Question: I have a sine wave and on the same plot, a DC wave which is the threshold voltage for an Op-Amp comparator without feedback.
The code I have written so far is:
'''
t1 = 0:t/1000:N*t;
y1 = Vin*sin(2*(1/t)*3.14*t1);
subplot('position',[0.056 0.1 0.27 0.25]);
plot(t1,y1,t1,Vth, 'r');
grid on;
title('Input Signal');
xlabel('Time[s]');
ylabel('Vi');
'''
My problem is that I need to make another plot in which I have a rectangular wave which changes from 'Vin' to '-Vin' when the threshold is reached by the sine wave.
This is what I am trying to do:

I have tried everything I know in MATLAB to make that plot, but I still haven't managed to create it. Does anyone know how?
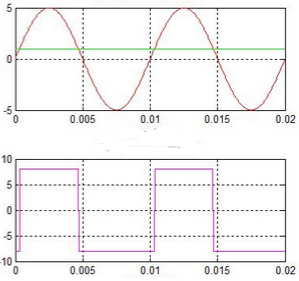
Answer: Another method would be to use the <URL> through 'sign' in conjunction with a sinusoidal function.
The <URL>. The signum function is a sign indicator. If the input into the function is positive, the output is 1, if the input is negative, the output is -1 and if the input is 0, the output is 0. This very well simulates an operational amplifier with no feedback. However, you want this to change sign when the threshold is reached. Therefore, you would apply 'sign' on the signal subtracted with this threshold. Given that your input/output is scaled by 'Vin', you would need to scale the output of 'sign' by 'Vin' as well as the outputs are within the range of -/+ 1.
Here's an example of what I'm talking about:
'''
Vth = 1; %// Threshold
Vin = 5; %// Amplitude of input/output
fs = 10; % // Hz
t = 0 : 0.001 : 0.5;
y = Vin*sin(2*pi*fs*t);
yout = Vin*sign(y - Vth);
plot(t, y, t, yout, [0 0.5], [Vth Vth]);
'''
The above code declares a threshold of 1, the amplitude of the input being 5, followed by specifying a sinusoidal frequency, and a time vector from 0 to 0.5 seconds in steps of 0.001. Next, we generate a sinusoidal signal, then generate the saturated wave with the threshold in use. We plot the sinusoidal signal, the saturated signal as well as the threshold mark so you can see it working
This is what I get:

As you can see, the saturated wave changes polarity once the wave surpasses the threshold.